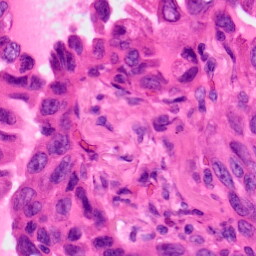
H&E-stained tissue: Lung